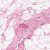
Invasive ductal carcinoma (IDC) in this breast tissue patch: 0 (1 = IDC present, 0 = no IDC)